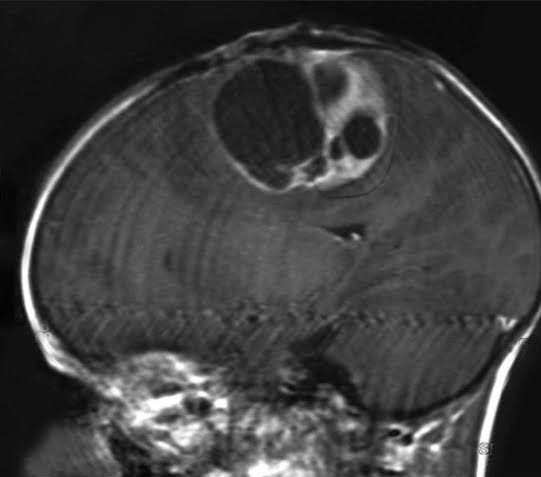
Label: glioma